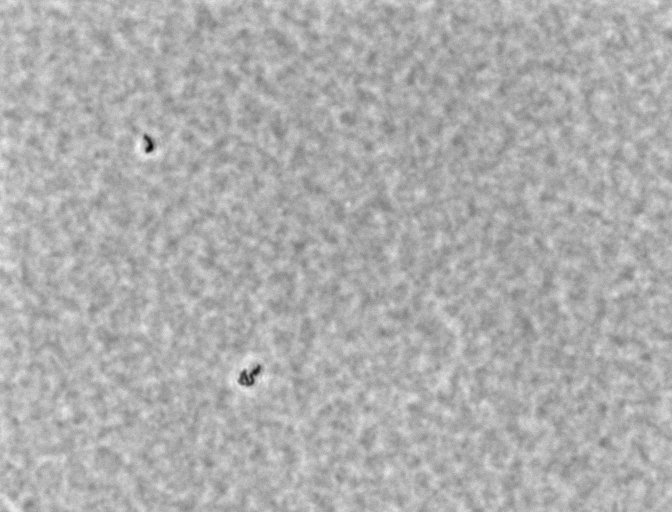
Listeria innocua